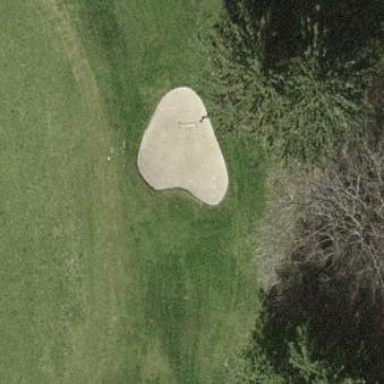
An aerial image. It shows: Golf bunker filled with natural sand.